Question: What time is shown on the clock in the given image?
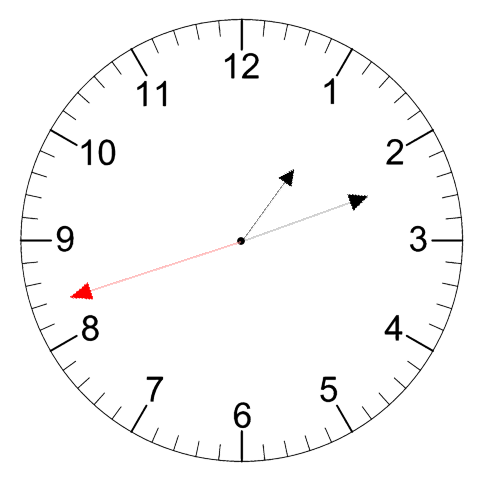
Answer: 01:11:42